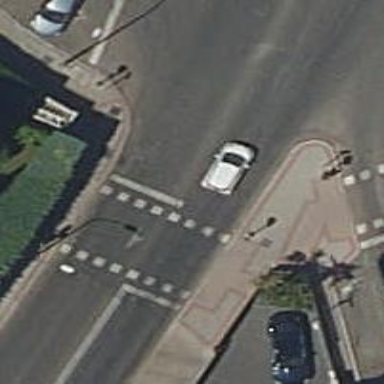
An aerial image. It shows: Footway crossing with traffic signals.